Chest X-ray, AP view. Patient: 48 years old, sex F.
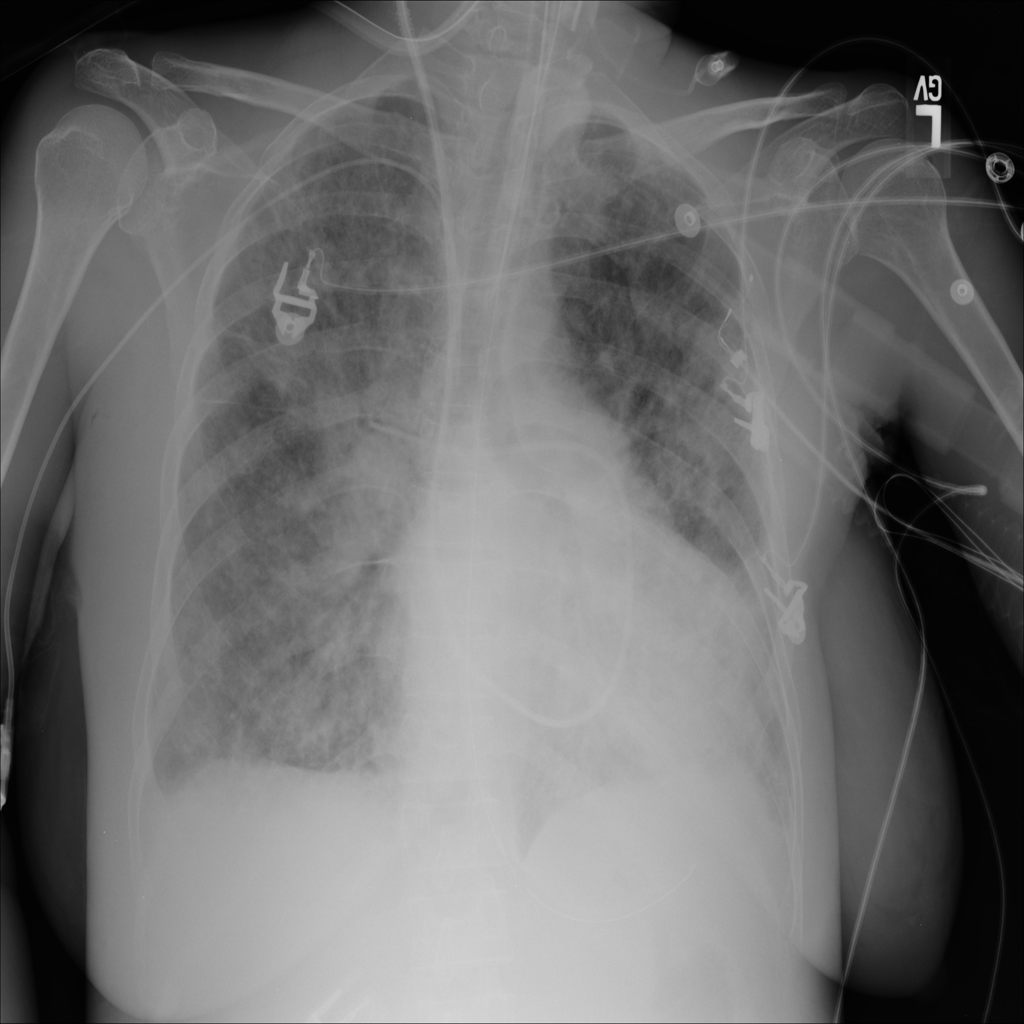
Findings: Infiltration